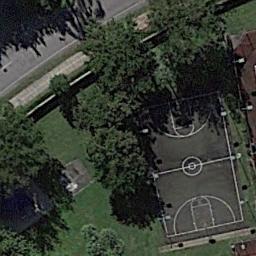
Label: basketball_court